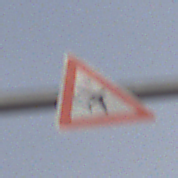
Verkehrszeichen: FlugbetriebLinks
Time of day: MorningAfternoon
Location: Outdoor (Nature)
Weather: PartlyCloudy
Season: NotSpecified
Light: Natural